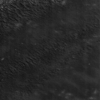
Label: not_dusty